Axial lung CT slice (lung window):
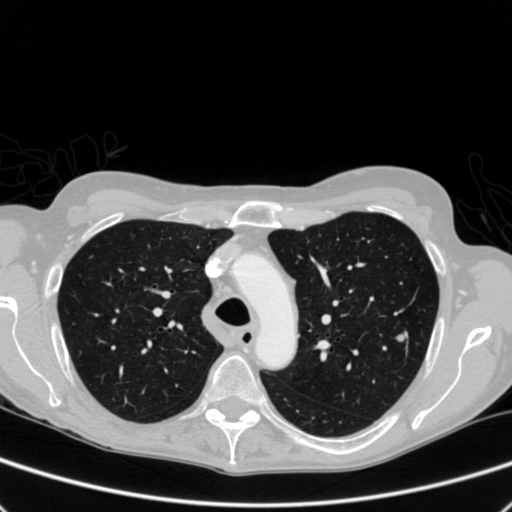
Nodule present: yes
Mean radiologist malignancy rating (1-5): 3